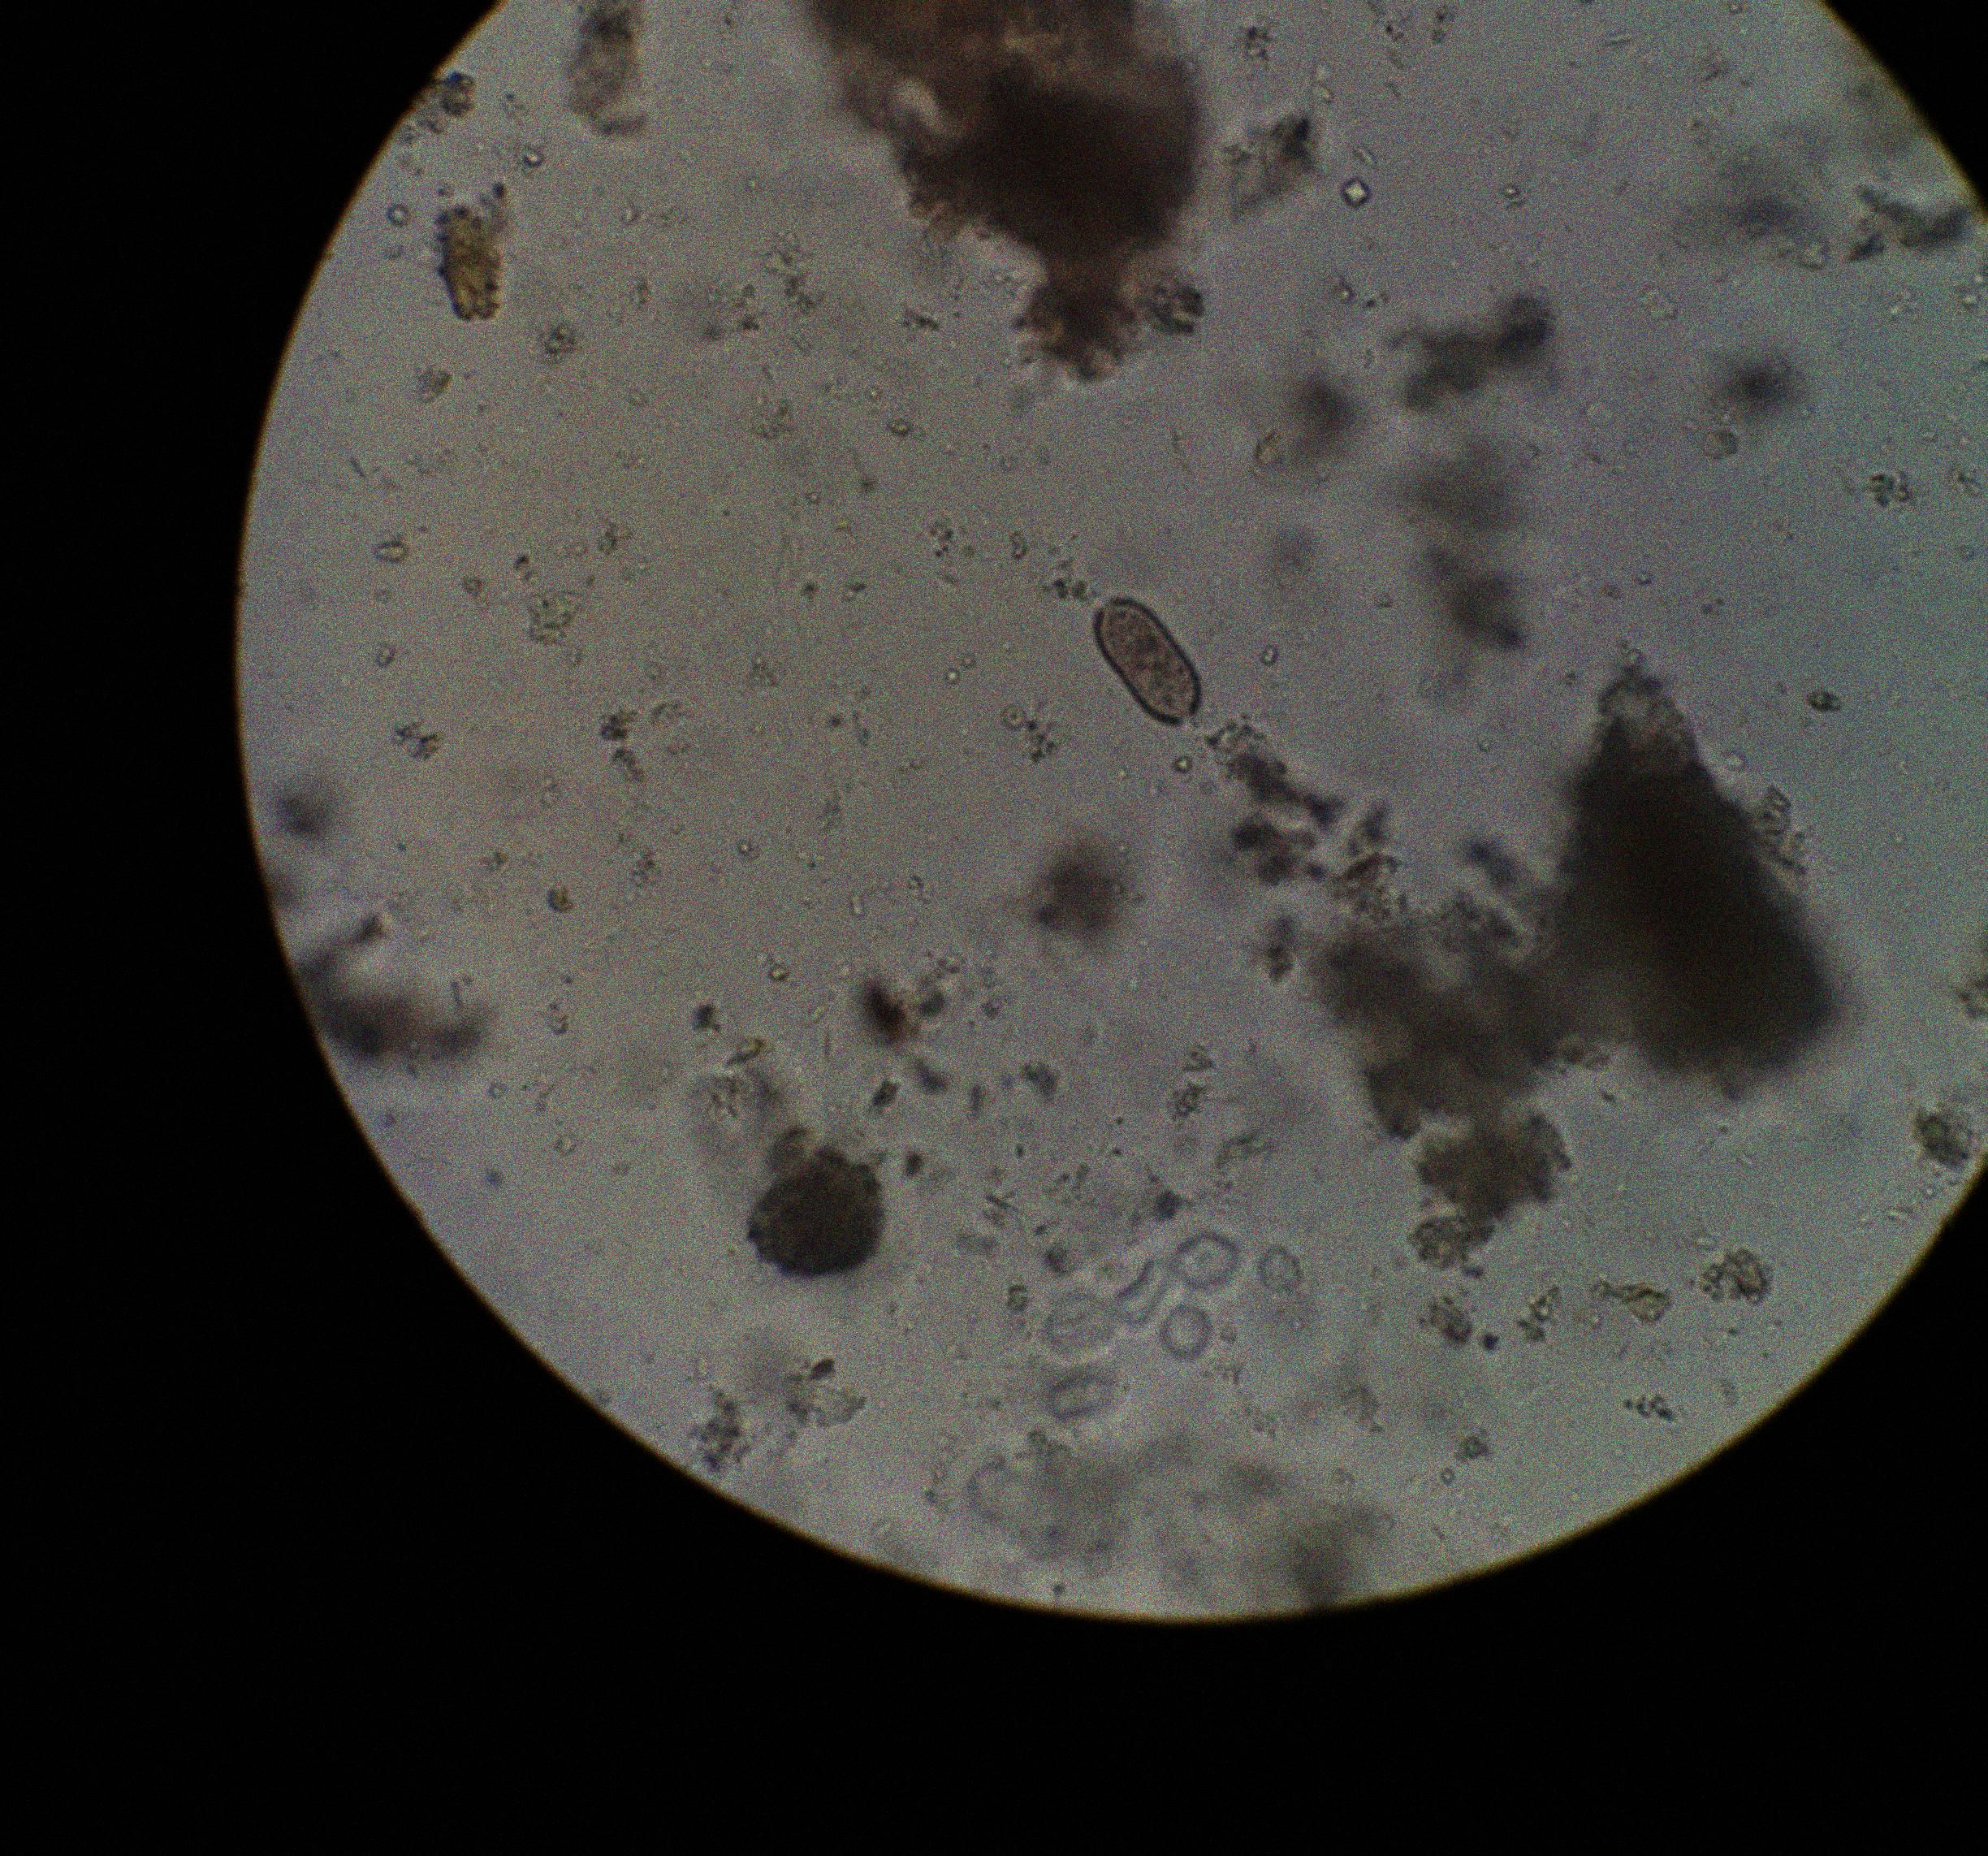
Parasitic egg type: Capillaria philippinensis